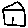
Label: house